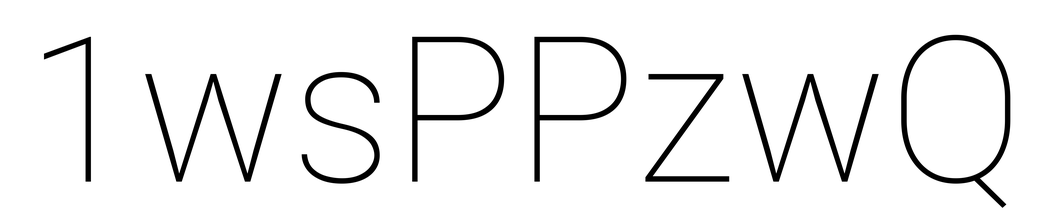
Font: Roboto_Thin